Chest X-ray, PA view. Patient: 30 years old, sex M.
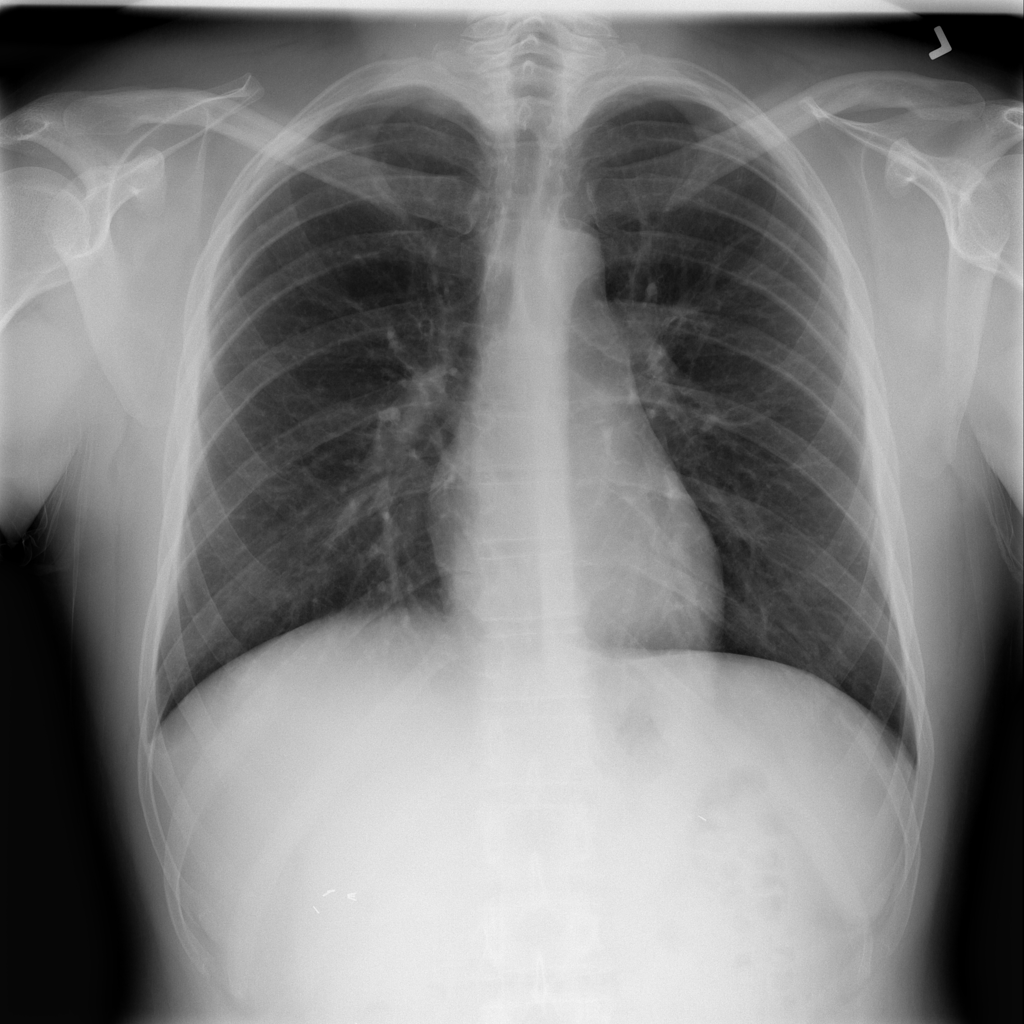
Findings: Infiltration